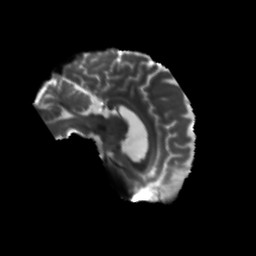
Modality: T2w
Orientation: sagittal
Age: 54
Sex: male
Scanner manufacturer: siemens
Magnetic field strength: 3 T
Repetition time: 5.47 s
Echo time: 0.0854 s